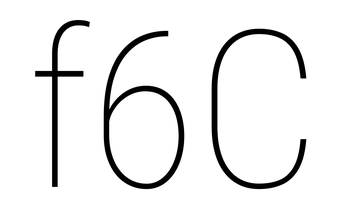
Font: Roboto_Condensed_Thin